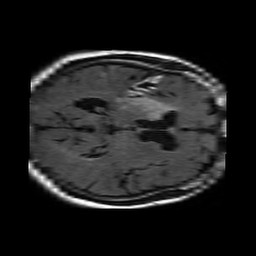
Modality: FLAIR
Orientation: axial
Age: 66
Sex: female
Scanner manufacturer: philips
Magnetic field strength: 1.5 T
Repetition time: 6.24 s
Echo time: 0.12 s